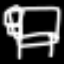
Label: bed